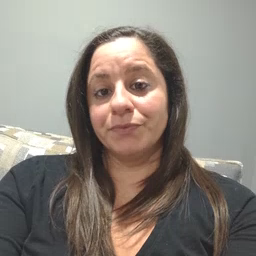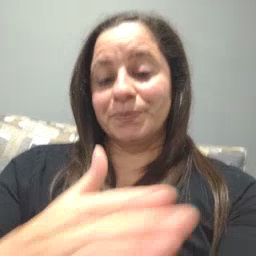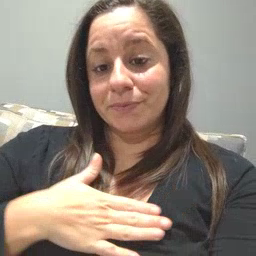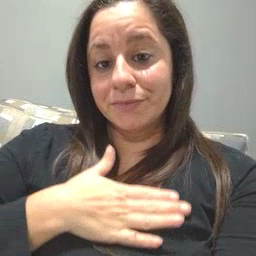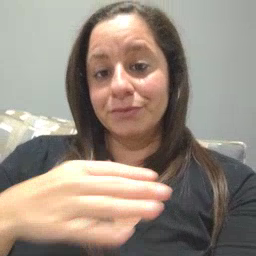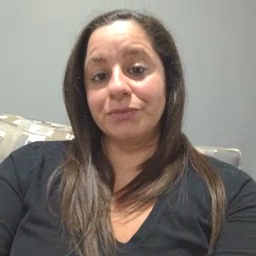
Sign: please